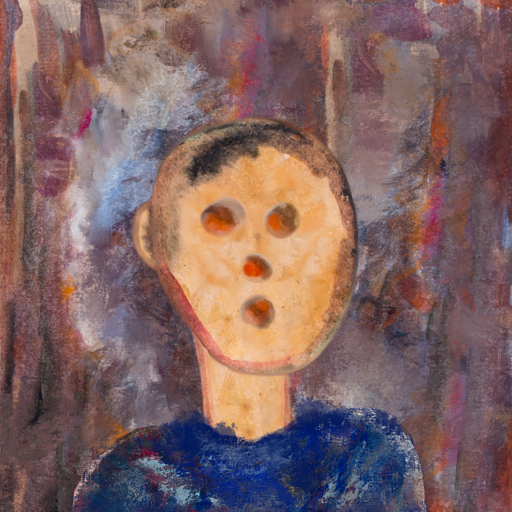
Background: Hypocrite, Head And Neck Front: Childish, Face Front: Rupkatha, Bust: Irani, Hair Front: Blank, Head Accessory: Blank, Second Necklace: Blank, Necklace: Blank, Baby: Blank